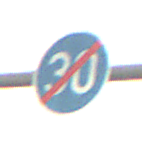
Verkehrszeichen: EndeMindestgeschwindigkeit
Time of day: MorningAfternoon
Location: Outdoor (Suburban)
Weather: Overcast
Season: NotSpecified
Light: Natural